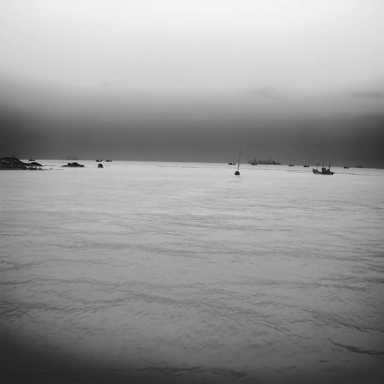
There are nine bulk_carriers in the infrared image.